Question: I am using the 'ggplot_dual_axis()' function from the Stack Overflow answer at <URL>' enough to fix it. Can someone who understands it help me?
Here's the code I have:
'''
library(ggplot2)
library(reshape2)
library(scales) # for format_format
# See https://stackoverflow.com/questions/<PHONE>/how-can-i-put-a-transformed-scale-on-the-right-side-of-a-ggplot2
ggplot_dual_axis <- function(lhs, rhs, axis.title.y.rhs = "rotate") {
# 1. Fix the right y-axis label justification
rhs <- rhs + theme(axis.text.y = element_text(hjust = 0))
# 2. Rotate the right y-axis label by 270 degrees by default
if (missing(axis.title.y.rhs) |
axis.title.y.rhs %in% c("rotate", "rotated")) {
rhs <- rhs + theme(axis.title.y = element_text(angle = 270))
}
# 3a. Use only major grid lines for the left axis
lhs <- lhs + theme(panel.grid.minor = element_blank())
# 3b. Use only major grid lines for the right axis
# force transparency of the backgrounds to allow grid lines to show
rhs <- rhs + theme(panel.grid.minor = element_blank(),
panel.background = element_rect(fill = "transparent", colour = NA),
plot.background = element_rect(fill = "transparent", colour = NA))
# Process gtable objects
# 4. Extract gtable
library("gtable") # loads the grid package
g1 <- ggplot_gtable(ggplot_build(lhs))
g2 <- ggplot_gtable(ggplot_build(rhs))
# 5. Overlap the panel of the rhs plot on that of the lhs plot
pp <- c(subset(g1$layout, name == "panel", se = t:r))
g <- gtable_add_grob(g1,
g2$grobs[[which(g2$layout$name == "panel")]], pp$t, pp$l, pp$b, pp$l)
# Tweak axis position and labels
ia <- which(g2$layout$name == "axis-l")
ga <- g2$grobs[[ia]]
ax <- ga$children[["axis"]] # ga$children[[2]]
ax$widths <- rev(ax$widths)
ax$grobs <- rev(ax$grobs)
ax$grobs[[1]]$x <- ax$grobs[[1]]$x - unit(1, "npc") + unit(0.15, "cm")
g <- gtable_add_cols(g, g2$widths[g2$layout[ia, ]$l], length(g$widths) - 1)
g <- gtable_add_grob(g, ax, pp$t, length(g$widths) - 1, pp$b)
g <- gtable_add_grob(g, g2$grobs[[7]], pp$t, length(g$widths), pp$b)
# Display plot with arrangeGrob wrapper arrangeGrob(g)
library("gridExtra")
grid.newpage()
return(arrangeGrob(g))
}
####### Set up data
t = read.table("beadle-enwiki-norestrict-50-50.nb.uniform.dat", header=TRUE)
colnames(t) = c("acc", "mean", "median", "degrees")
t2 = read.table("beadle-enwiki-restrict-50-50.nb.uniform.dat", header=TRUE)
colnames(t2) = c("acc.restrict", "mean.restrict", "median.restrict", "degrees")
# Convert from wide to long format (opposite is 'cast');
# cols will be 'x', 'metric' and 'value'
data = melt(unique(t), id = "degrees", variable.name="metric", value.name="value", na.rm=T)
data2 = melt(unique(t2), id = "degrees", variable.name="metric", value.name="value", na.rm=T)
data = rbind(data, data2)
data[data$metric == "acc","value"] = 3000 - data[data$metric == "acc","value"] * 100
data[data$metric == "acc.restrict","value"] = 3000 - data[data$metric == "acc.restrict","value"] * 100
# Extract only those where metric is Acc or Median
data = subset(data, metric=="acc" | metric=="median" | metric=="acc.restrict" |
metric=="median.restrict")
# Create a data frame to simulate a horizontal line for Naive Bayes
# instead of geom_hline(), which produces two legends in a messed-up way,
# with metric values 1 and 2 duplicated in the two. You can eliminate the
# duplication by taking out 'linetype=metric' in the call to 'ggplot' below.
#newdf = data.frame(degrees=c(-Inf, Inf), value=84.49, metric="Naive Bayes")
create_ggplot = function() {
return(ggplot(data, aes(degrees, value, group=metric, color=metric, shape=metric, linetype=metric)) +
scale_x_sqrt(breaks=c(0.1,0.25,0.5,1,2,3,4,5), labels=format_format(drop0trailing=TRUE)) +
# Override line types; not totally necessary
scale_linetype_manual(values = c(1,3,1,3)) +
# Override shapes; important to have NA for third (Naive Bayes) shape
scale_shape_manual(values = c(16,17,18,21)) +
# Override colors; not totally necessary
scale_color_manual(values = c("red", "blue","orange","black")) +
# Set the title on the legend. All three have to agree or we get multiple legends.
# We can also set these as the first parameters to scale_*_manual(), e.g.
# scale_linetype_manual("metric", values = c(1,3,1,3))
labs(color = "metric", shape = "metric", linetype = "metric")
)
}
####### Plot data
p1 = (create_ggplot()
+ xlab(NULL)
+ ylab("Kilometers")
+ scale_y_continuous(trans="reverse", breaks = seq(from = 0, to = 3000, by = 500))
+ geom_line(linetype = "blank")
+ geom_point() # Draw points for same
# Put the legend inside of the plot ...
+ theme(legend.position=c(0.85,0.82))
# ... and make the background transparent.
+ theme(legend.background=element_blank())
)
p2 = (create_ggplot()
+ xlab("K-d subdivision factor")
+ ylab("Acc@161 (pct)")
+ scale_y_continuous(trans = "reverse",
labels = c("30%", "25%", "20%", "15%", "10%", "5%", "0%"),
breaks = seq(from = 0, to = 3000, by = 500))
+ geom_point()
+ geom_smooth(se = FALSE, span=0.2)
#+ theme(legend.position=c(0.8,0.4))
)
p <- ggplot_dual_axis(lhs = p1, rhs = p2)
print(p)
'''
Here's what get:

Notice how the grid lines go through the legend; it's especially noticeable in the words.
Also, when I use 'pdf()' and 'dev.off()' so save the image as PDF, I get 3 pages, the first two of which are blank. Any idea how to fix that and get only one page?
Thanks!!
BTW, here's the file 'beadle-enwiki-restrict-50-50.nb.uniform.dat':
'''
Acc@161 Mean Median Param
26.47 1196.18 876.86 0.10
25.98 1248.06 876.86 0.15
26.47 1220.19 895.41 0.25
25.00 1160.03 828.01 0.35
28.92 1070.64 718.03 0.50
29.41 1017.81 714.61 0.60
30.39 1045.87 658.71 0.70
31.37 970.27 670.57 0.75
31.86 970.59 615.73 0.80
31.37 1034.13 693.35 0.85
32.84 1006.79 580.53 0.90
30.39 970.15 670.58 0.95
28.43 1043.27 734.25 1.05
30.39 948.51 556.36 1.10
29.90 961.27 628.30 1.15
33.33 1025.30 655.12 1.20
33.33 1025.30 655.12 1.20
33.82 905.29 531.95 1.25
29.90 1015.78 625.00 1.30
28.43 959.12 570.56 1.35
29.90 951.32 600.57 1.40
28.92 920.92 603.40 1.45
28.43 973.23 627.40 1.50
31.86 905.70 504.89 1.55
31.86 923.96 629.65 1.60
32.84 948.97 576.03 1.65
30.88 895.25 540.52 1.70
29.41 929.82 655.11 1.75
28.43 1001.63 698.88 1.80
25.98 1002.50 639.88 1.85
29.90 916.08 618.93 1.90
28.92 912.40 571.47 1.95
29.41 1013.34 652.83 1
27.45 890.13 552.36 2.50
27.45 890.13 552.36 2.50
27.45 916.58 603.20 2
27.45 916.58 603.20 2
23.53 964.79 687.81 3.50
26.96 933.72 634.51 3
26.96 933.72 634.51 3
15.69 998.84 671.73 4.50
15.69 998.84 671.73 4.50
18.63 1002.80 759.07 4
18.63 1002.80 759.07 4
13.73 981.85 662.07 5
'''
And here's the file 'beadle-enwiki-norestrict-50-50.nb.uniform.dat':
'''
Acc@161 Mean Median Param
23.04 3922.81 1825.83 0.10
22.06 3888.09 1806.71 0.15
24.51 3490.37 1648.58 0.25
22.55 4039.88 1758.75 0.35
25.49 4125.88 1748.56 0.50
25.49 4180.57 1757.72 0.60
25.98 4320.85 1762.17 0.70
27.94 3915.26 1110.75 0.75
27.94 3895.97 1215.07 0.80
25.00 4269.12 1765.45 0.85
28.43 3877.07 1264.86 0.90
26.47 4010.01 1261.95 0.95
25.98 4338.20 1640.40 1.05
25.98 3800.07 1115.98 1.10
26.47 3924.18 1134.45 1.15
25.98 3992.77 1400.51 1
28.43 3966.25 1581.52 1.20
29.90 3946.38 1169.55 1.25
26.96 4036.76 1570.82 1.30
25.00 4128.11 1597.96 1.35
24.51 4293.44 1556.12 1.40
23.04 4448.78 1725.62 1.45
21.57 4401.99 1773.66 1.50
26.96 3697.66 1066.88 1.55
26.96 4033.89 1144.61 1.60
27.45 3982.82 1081.80 1.65
26.96 4050.45 1251.99 1.70
25.49 3942.11 1117.52 1.75
24.51 4265.03 1238.81 1.80
23.53 3835.24 1250.52 1.85
23.53 4123.50 1563.50 1.90
24.02 4138.78 1258.69 1.95
24.51 4321.01 1623.01 2
24.02 4099.53 1216.75 2.50
23.04 4294.64 1280.79 3
20.59 4097.54 1262.57 3.50
14.71 4612.40 1500.24 4
11.76 5001.09 2029.41 4.50
11.76 4913.45 1811.31 5
'''
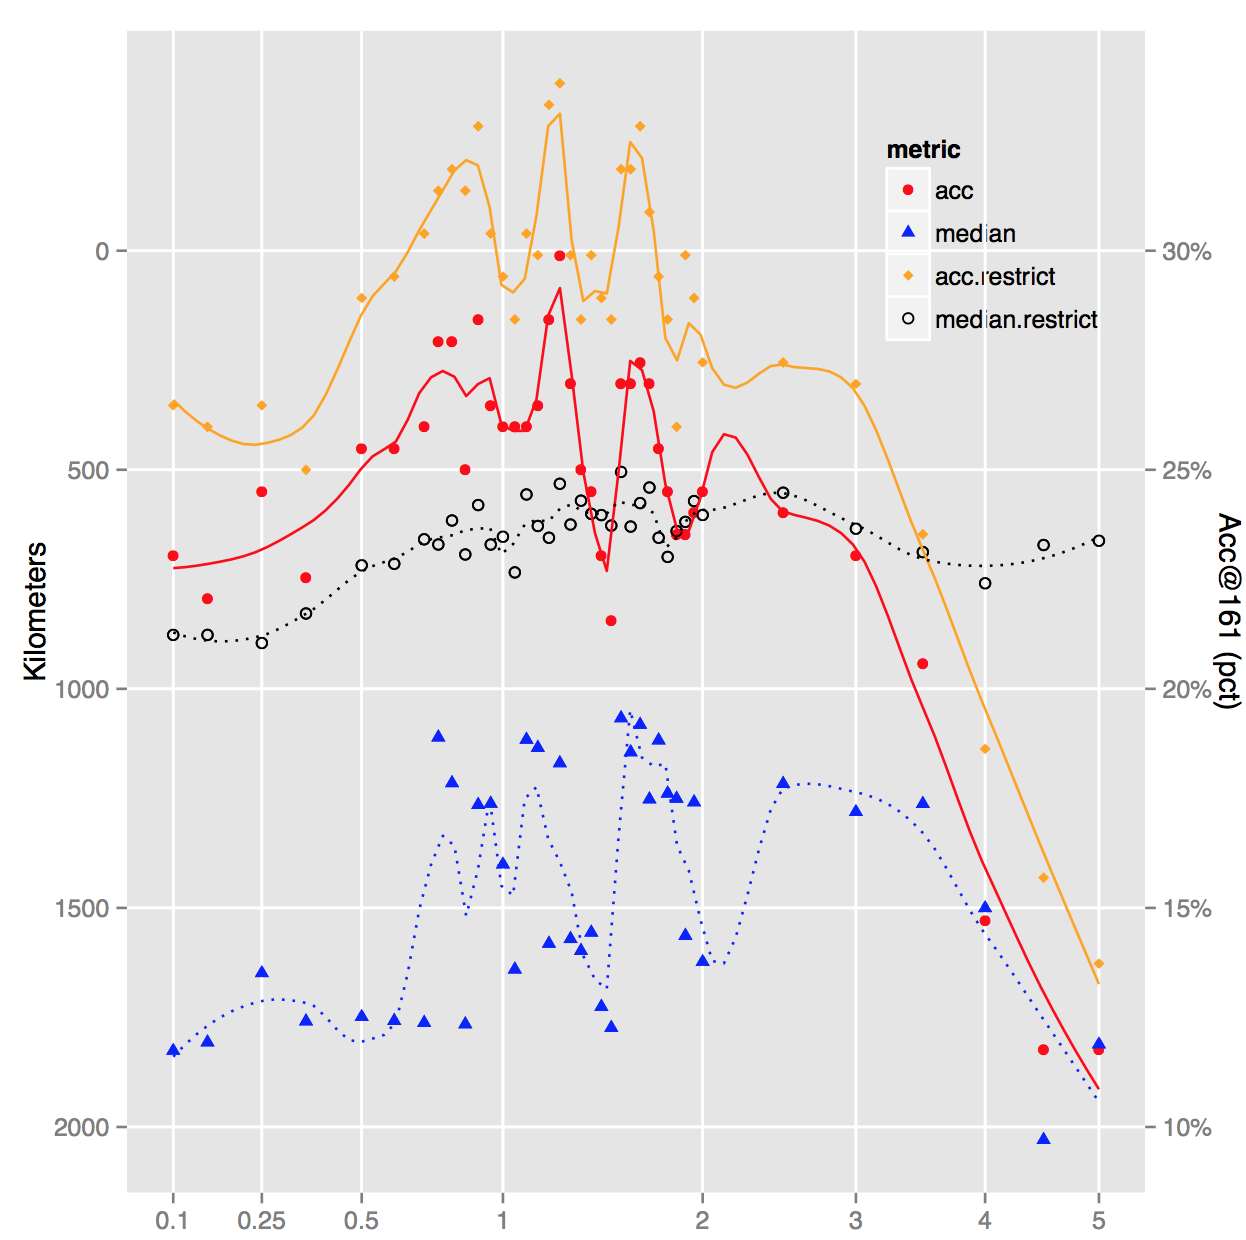
Answer: You can add the 'guide-box' of the 'lhs' plot on on top of the plot using 'gtable_add_grob'. This looks like that
'''
dimGB1 <- c(subset(g1$layout, name == "guide-box", se = t:r))
g <- gtable_add_grob(g,
g1$grobs[[which(g1$layout$name == "guide-box")]],
dimGB1$t, dimGB1$l, dimGB1$b, dimGB1$l, z=-Inf)
'''
Note that 'z = -Inf' puts the new 'grob' on top. The whole function then will look as follows:
'''
##' function named ggplot_dual_axis()
##' Takes 2 ggplot plots and makes a dual y-axis plot
##' function takes 2 compulsory arguments and 1 optional argument
##' arg lhs is the ggplot whose y-axis is to be displayed on the left
##' arg rhs is the ggplot whose y-axis is to be displayed on the right
##' arg 'axis.title.y.rhs' takes value "rotate" to rotate right y-axis label
##' The function does as little as possible, namely:
##' # display the lhs plot without minor grid lines and with a
##' transparent background to allow grid lines to show
##' # display the rhs plot without minor grid lines and with a
##' secondary y axis, a rotated axis label, without minor grid lines
##' # justify the y-axis label by setting 'hjust = 0' in 'axis.text.y'
##' # rotate the right plot 'axis.title.y' by 270 degrees, for symmetry
##' # rotation can be turned off with 'axis.title.y.rhs' option
##' Source: http://stackoverflow.com/questions/<PHONE>/how-can-i-put-a-transformed-scale-on-the-right-side-of-a-ggplot2
##'
ggplot_dual_axis <- function(lhs, rhs, axis.title.y.rhs = "rotate") {
# 1. Fix the right y-axis label justification
rhs <- rhs + theme(axis.text.y = element_text(hjust = 0))
# 2. Rotate the right y-axis label by 270 degrees by default
if (missing(axis.title.y.rhs) |
axis.title.y.rhs %in% c("rotate", "rotated")) {
rhs <- rhs + theme(axis.title.y = element_text(angle = 270))
}
# 3a. Use only major grid lines for the left axis
lhs <- lhs + theme(panel.grid.minor = element_blank())
# 3b. Use only major grid lines for the right axis
# force transparency of the backgrounds to allow grid lines to show
rhs <- rhs + theme(panel.grid.minor = element_blank(),
panel.background = element_rect(fill = "transparent", colour = NA),
plot.background = element_rect(fill = "transparent", colour = NA))
# Process gtable objects
# 4. Extract gtable
library("gtable") # loads the grid package
g1 <- ggplot_gtable(ggplot_build(lhs))
g2 <- ggplot_gtable(ggplot_build(rhs))
# 5. Overlap the panel of the rhs plot on that of the lhs plot
pp <- c(subset(g1$layout, name == "panel", se = t:r))
g <- gtable_add_grob(g1,
g2$grobs[[which(g2$layout$name == "panel")]], pp$t, pp$l, pp$b, pp$l)
# Tweak axis position and labels
ia <- which(g2$layout$name == "axis-l")
ga <- g2$grobs[[ia]]
ax <- ga$children[["axis"]] # ga$children[[2]]
ax$widths <- rev(ax$widths)
ax$grobs <- rev(ax$grobs)
ax$grobs[[1]]$x <- ax$grobs[[1]]$x - unit(1, "npc") + unit(0.15, "cm")
g <- gtable_add_cols(g, g2$widths[g2$layout[ia, ]$l], length(g$widths) - 1)
g <- gtable_add_grob(g, ax, pp$t, length(g$widths) - 1, pp$b)
g <- gtable_add_grob(g, g2$grobs[[7]], pp$t, length(g$widths), pp$b)
# add legend on top
if ("guide-box" %in% g1$layout$name){
dimGB1 <- c(subset(g1$layout, name == "guide-box", se = t:r))
g <- gtable_add_grob(g,
g1$grobs[[which(g1$layout$name == "guide-box")]],
dimGB1$t, dimGB1$l, dimGB1$b, dimGB1$l, z=-Inf)
}
# Display plot with arrangeGrob wrapper arrangeGrob(g)
library("gridExtra")
grid.newpage()
return(arrangeGrob(g))
}
'''